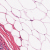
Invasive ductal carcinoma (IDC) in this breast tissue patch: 0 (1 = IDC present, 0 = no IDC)